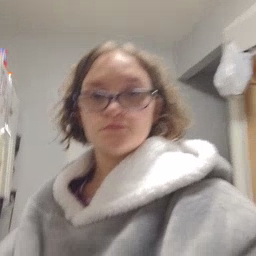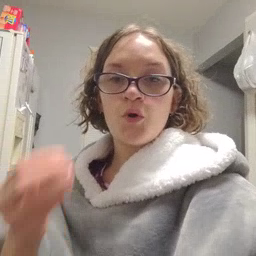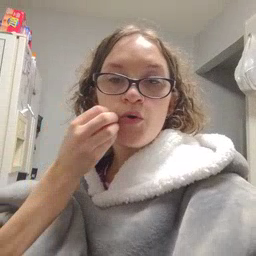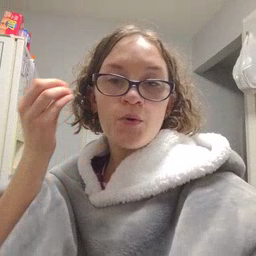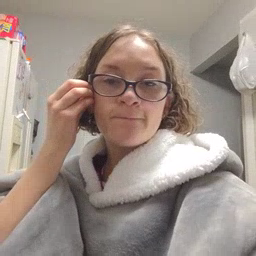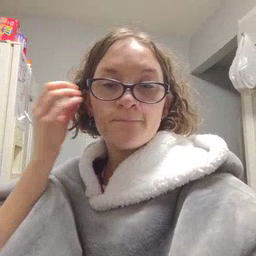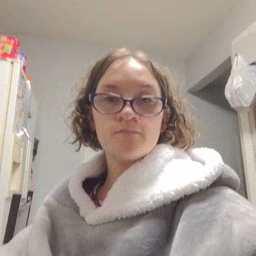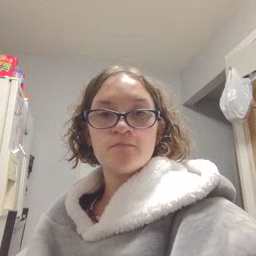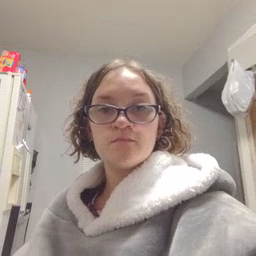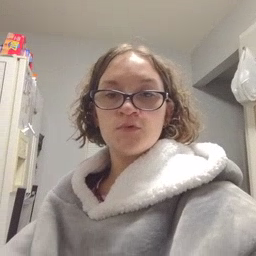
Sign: home